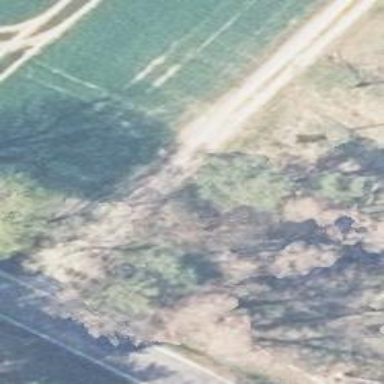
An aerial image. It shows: Sandy track road with grade5 tracktype.